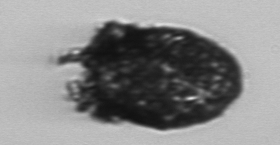
Label: Stenosemella_pacifica